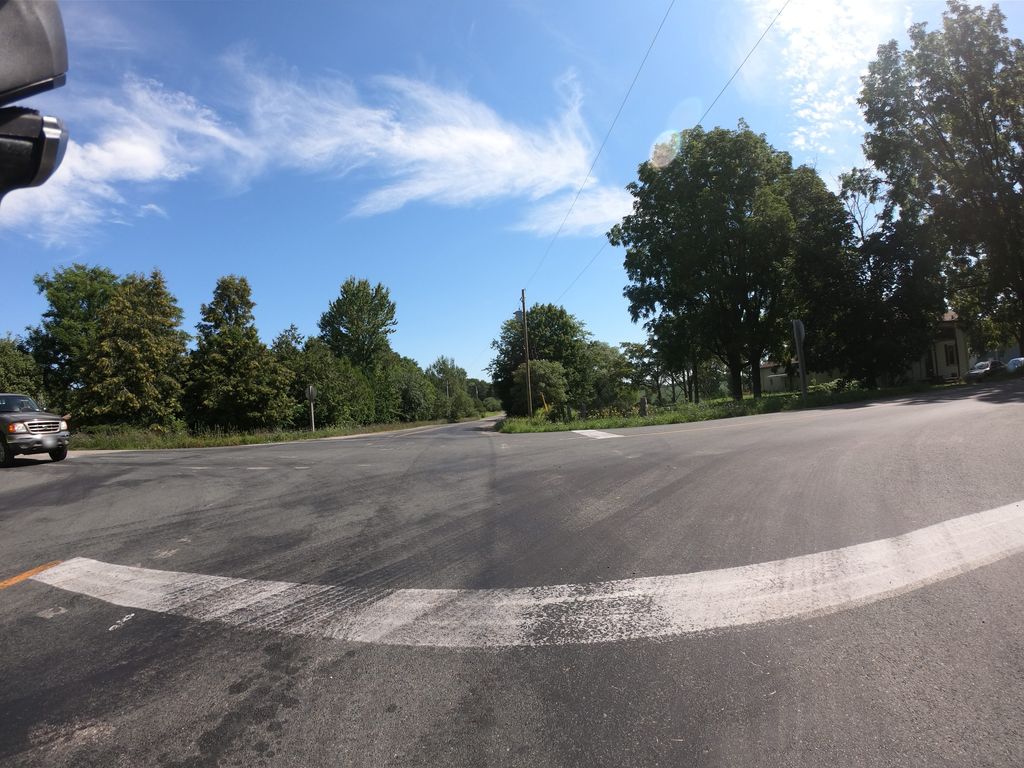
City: kitchener-waterloo